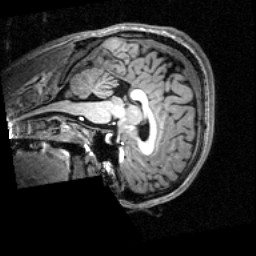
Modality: T1w
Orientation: sagittal
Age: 20
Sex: male